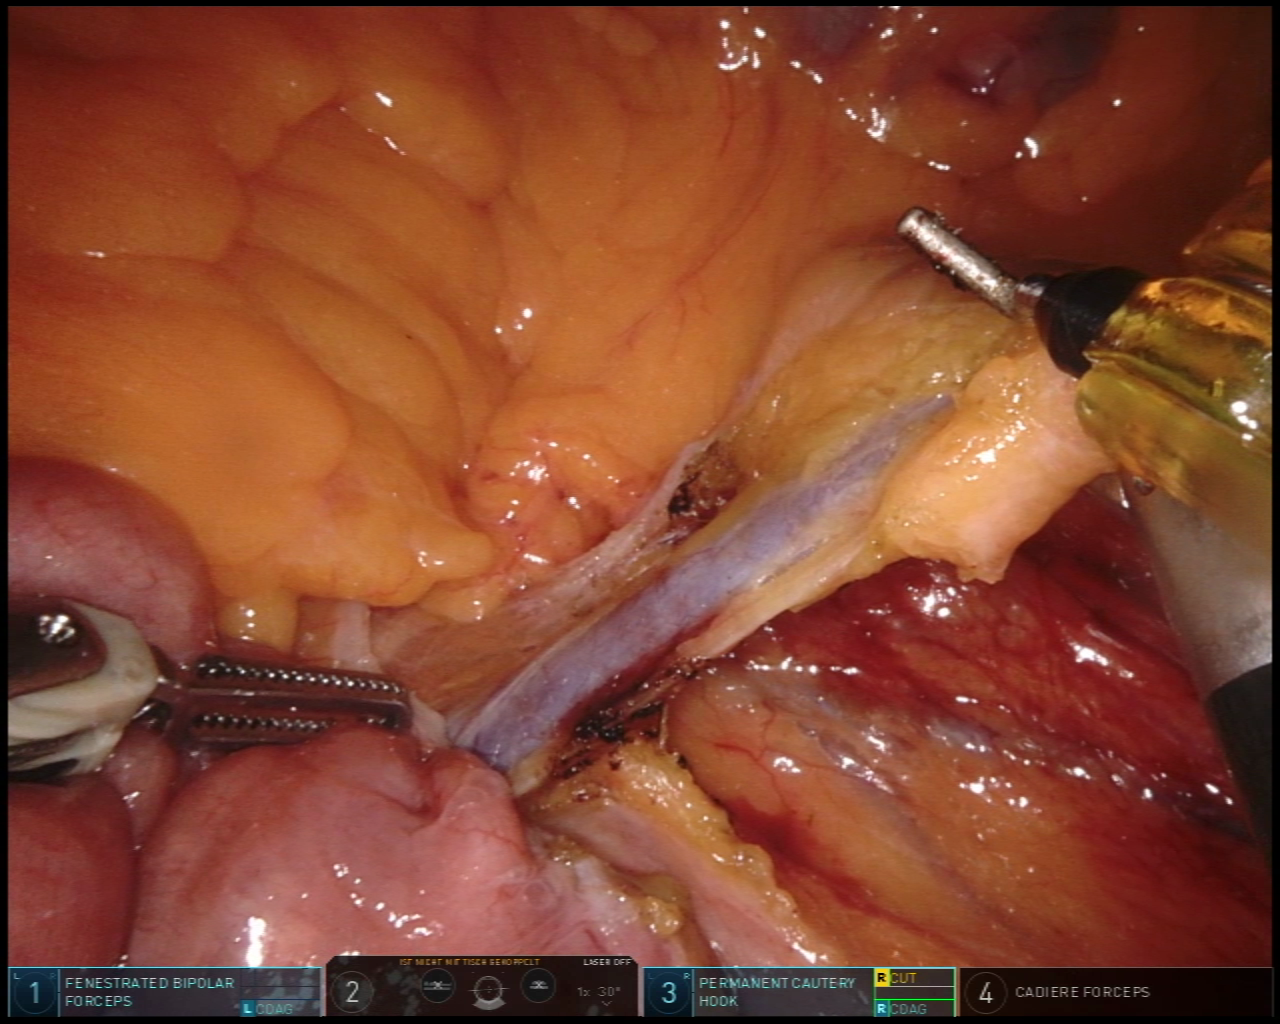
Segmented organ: intestinal_veins
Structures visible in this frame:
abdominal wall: no
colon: no
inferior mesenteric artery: no
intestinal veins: yes
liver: no
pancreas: no
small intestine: yes
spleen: no
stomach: no
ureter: no
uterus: no
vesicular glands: no